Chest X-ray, PA view. Patient: 71 years old, sex M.
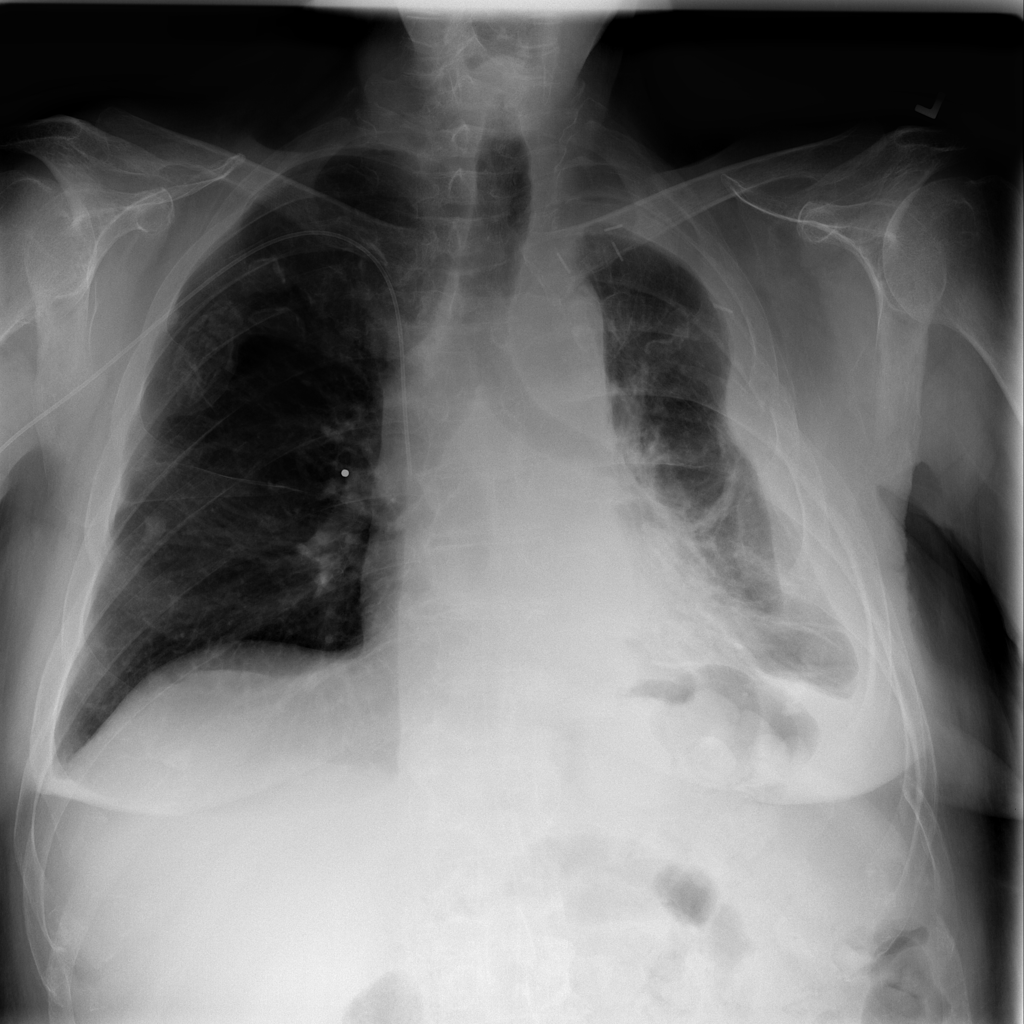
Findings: Infiltration, Pleural_Thickening